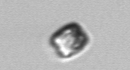
Label: Thalassiosira